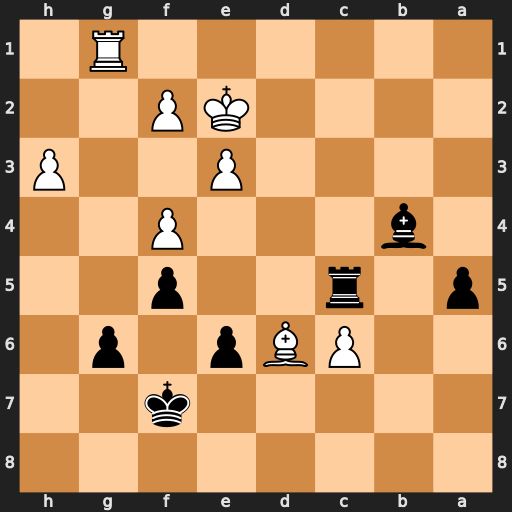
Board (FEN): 8/5k2/2PBp1p1/p1r2p2/1b3P2/4P2P/4KP2/6R1
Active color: b
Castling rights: -
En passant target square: -
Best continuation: Rc2+ Kd3 Rd2+